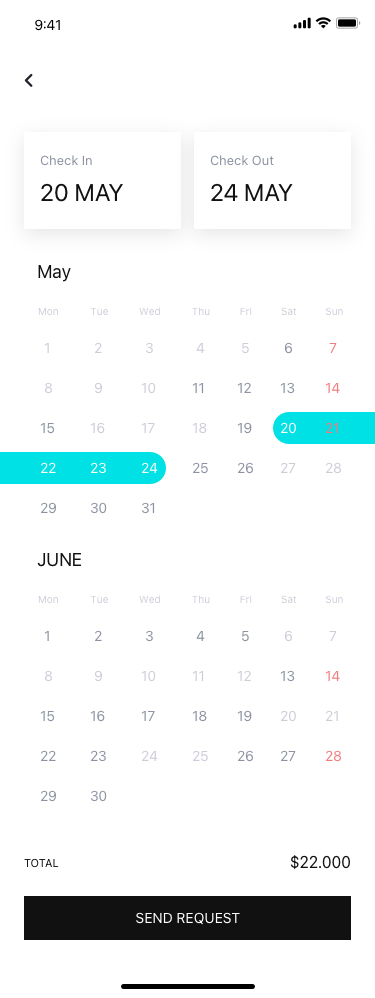
Text in this UI design:
9:41
Mon
Tue
Wed
Thu
Fri
Sat
Sun
1
2
3
4
5
6
7
8
9
10
11
12
13
14
15
16
17
18
19
20
21
22
23
24
29
30
31
25
26
27
28
May
Mon
Tue
Wed
Thu
Fri
Sat
Sun
1
2
3
4
5
6
7
8
9
10
11
12
13
14
15
16
17
18
19
20
21
22
23
24
29
30
25
26
27
28
JUNE
20 MAY
Check In
24 MAY
Check Out
SEND REQUEST
TOTAL
$22.000